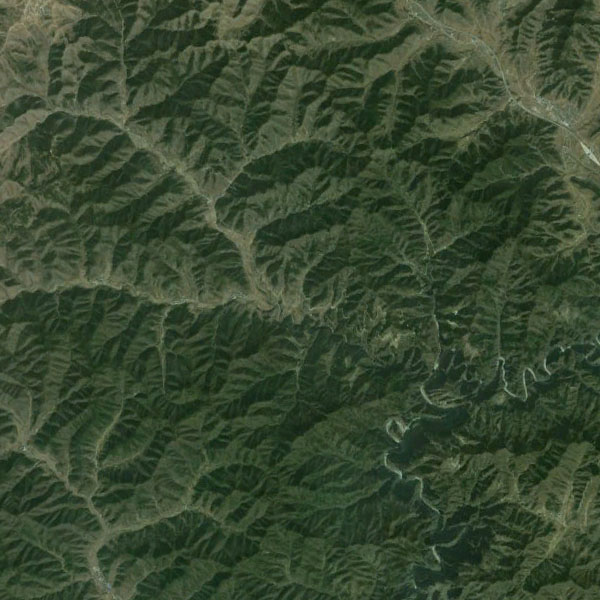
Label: Mountain